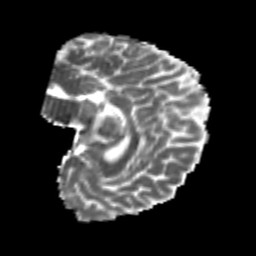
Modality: MD
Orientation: sagittal
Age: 25
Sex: female
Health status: healthy
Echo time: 0.074 s